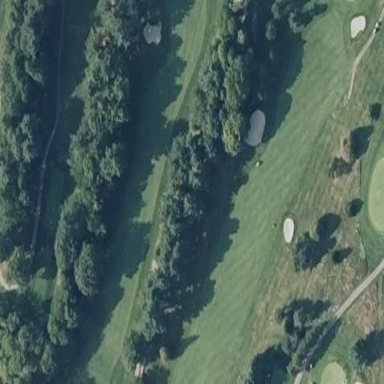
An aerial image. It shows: Meticulously mown fairway on golf course.